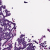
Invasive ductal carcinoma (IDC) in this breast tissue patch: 0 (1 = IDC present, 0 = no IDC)